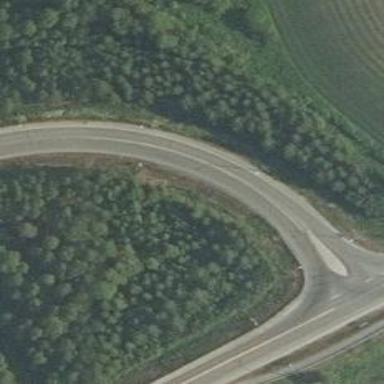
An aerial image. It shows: Trunk link highway.